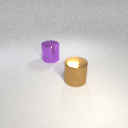
large purple metal cylinder to the left of large brown metal cylinder